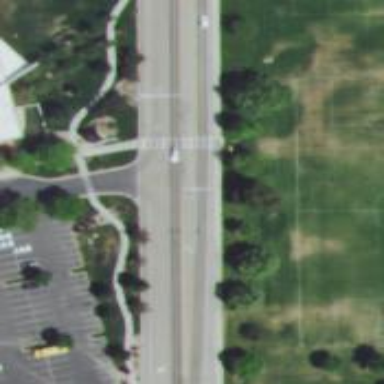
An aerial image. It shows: Marked road crossing.